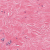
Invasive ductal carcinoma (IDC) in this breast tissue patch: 0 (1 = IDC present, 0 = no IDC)